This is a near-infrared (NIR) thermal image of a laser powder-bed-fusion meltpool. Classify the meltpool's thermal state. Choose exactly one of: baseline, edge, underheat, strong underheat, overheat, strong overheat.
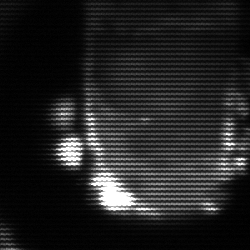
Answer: baseline